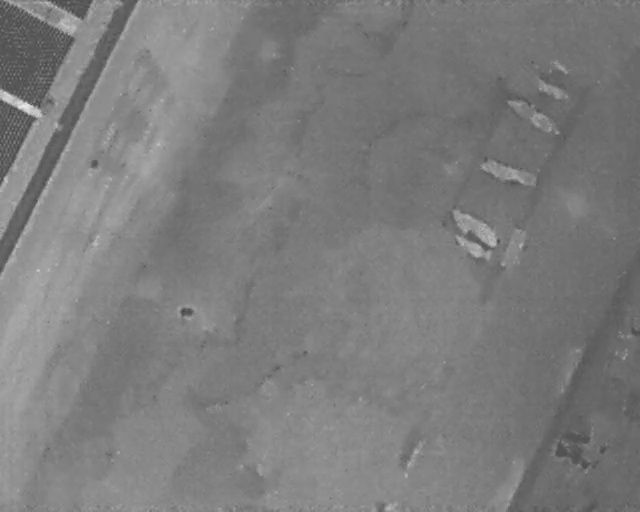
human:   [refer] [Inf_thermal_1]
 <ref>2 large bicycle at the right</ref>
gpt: <box>[[72, 38, 75, 50, 29], [77, 27, 80, 40, 17]]</box>

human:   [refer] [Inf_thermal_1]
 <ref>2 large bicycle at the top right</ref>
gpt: <box>[[81, 16, 84, 29, 30], [83, 11, 86, 22, 25]]</box>